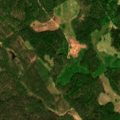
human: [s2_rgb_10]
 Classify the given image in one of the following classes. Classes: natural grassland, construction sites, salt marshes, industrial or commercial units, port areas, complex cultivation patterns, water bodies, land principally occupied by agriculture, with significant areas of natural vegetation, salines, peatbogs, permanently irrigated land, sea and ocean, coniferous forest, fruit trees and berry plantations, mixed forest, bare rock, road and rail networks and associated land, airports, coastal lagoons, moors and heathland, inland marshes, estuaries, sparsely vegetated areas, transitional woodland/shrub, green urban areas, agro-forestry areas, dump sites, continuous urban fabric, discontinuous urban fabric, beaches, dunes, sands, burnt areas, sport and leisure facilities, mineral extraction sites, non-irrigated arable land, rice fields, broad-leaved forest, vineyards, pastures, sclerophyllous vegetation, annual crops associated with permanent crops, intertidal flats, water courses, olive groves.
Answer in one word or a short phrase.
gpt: coniferous forest, mixed forest